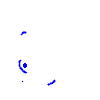
Particle: pion